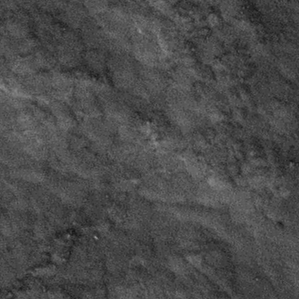
Label: frost